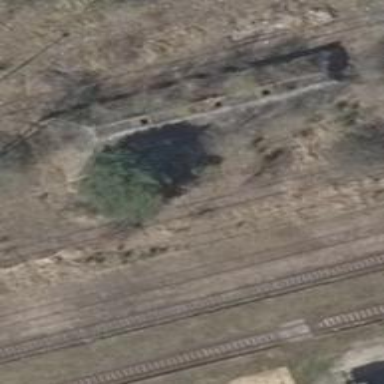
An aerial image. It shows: Abandoned railway.